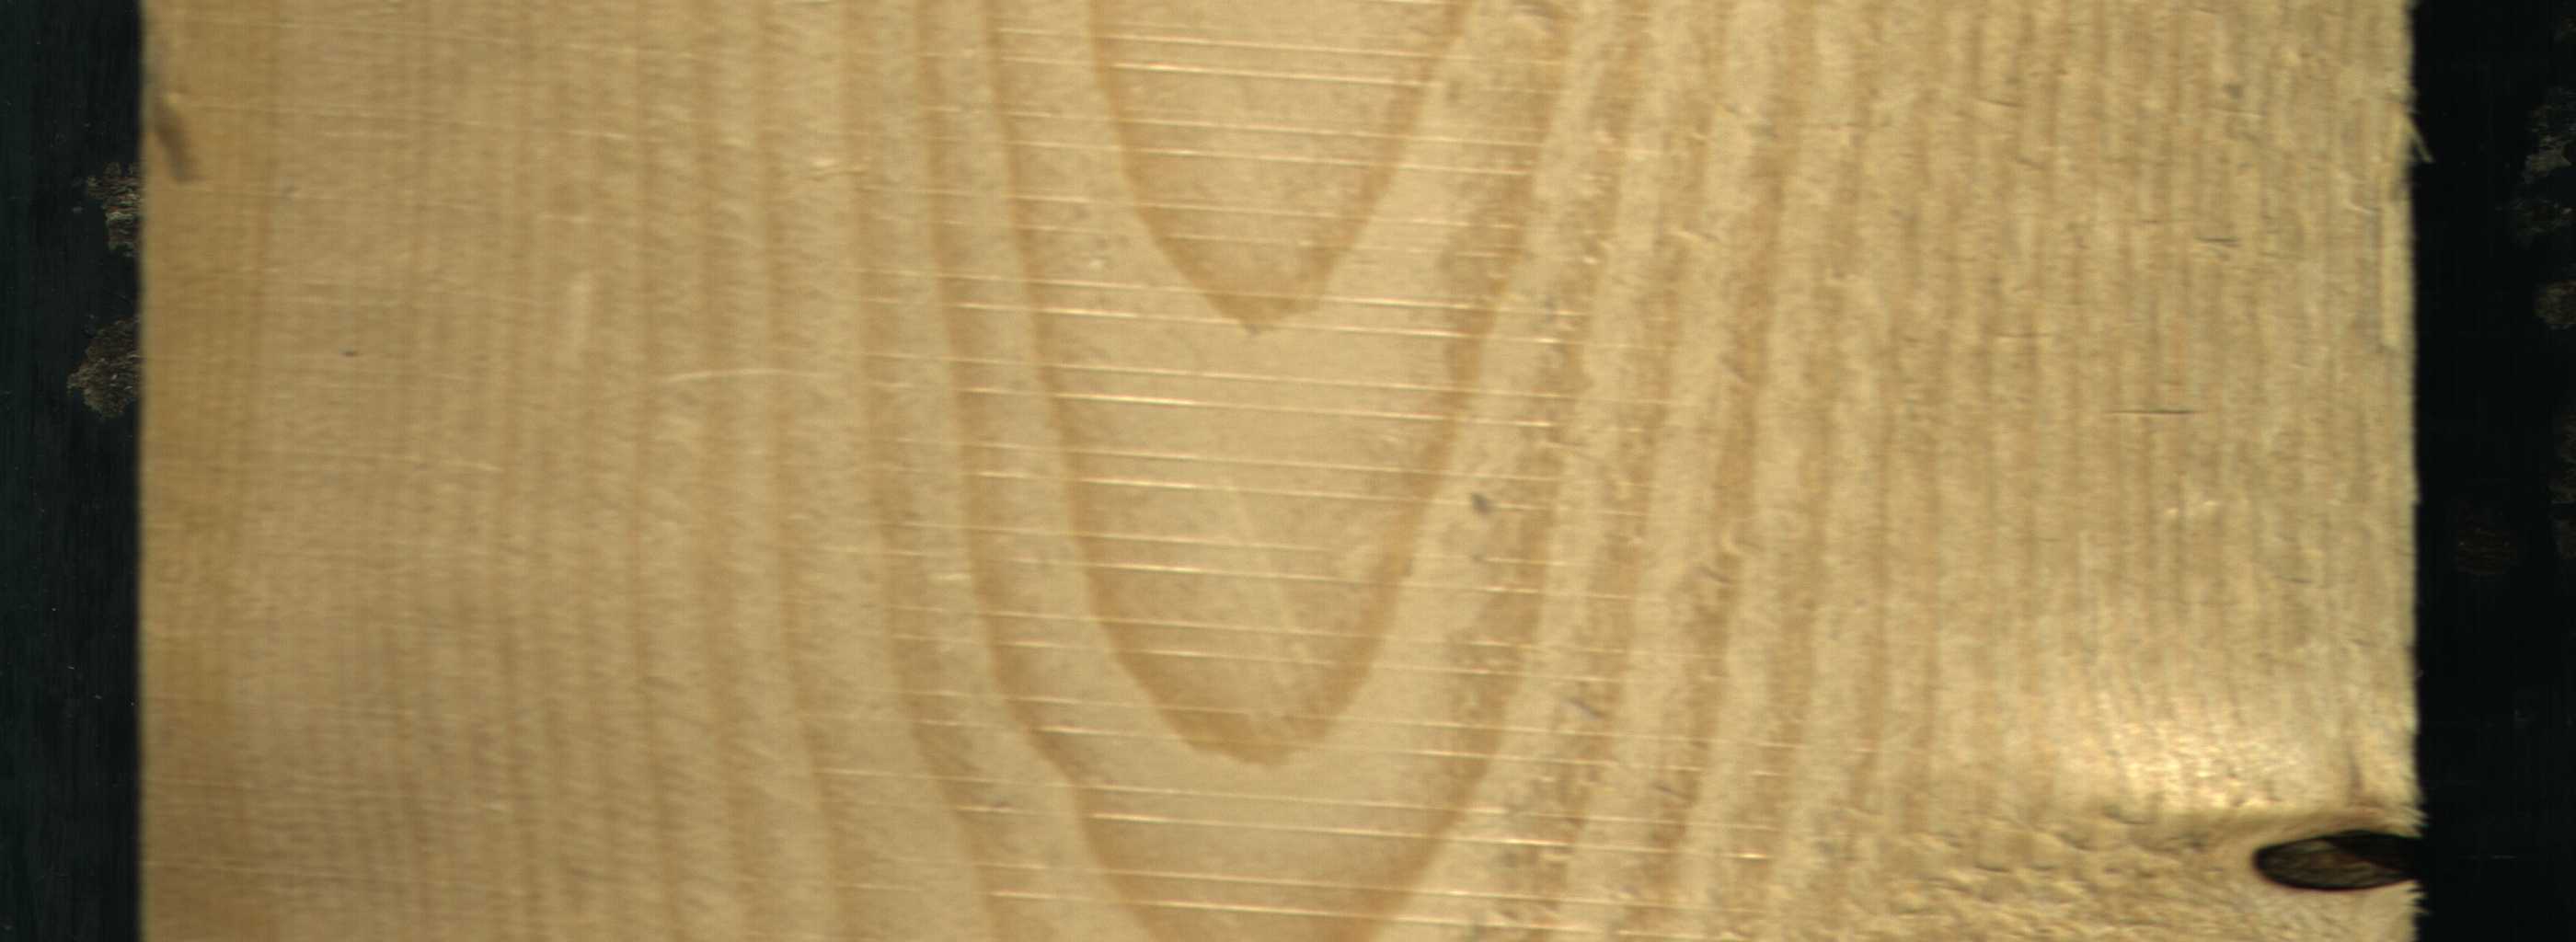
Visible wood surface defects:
resin
Dead_Knot